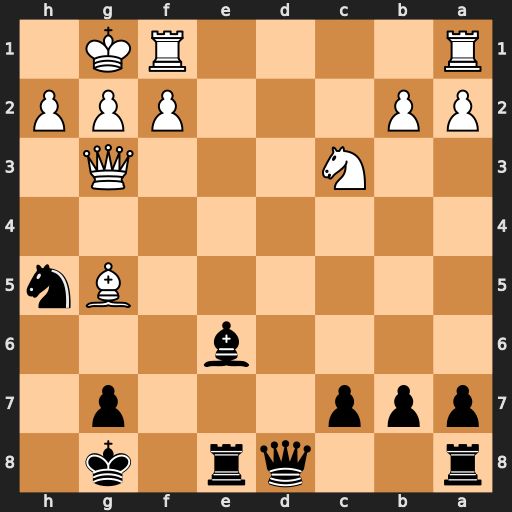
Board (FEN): r2qr1k1/ppp3p1/4b3/6Bn/8/2N3Q1/PP3PPP/R4RK1
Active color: b
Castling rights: -
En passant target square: -
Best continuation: Nxg3 Bxd8 Nxf1